Current action and preconditions to check: path_clear

Your task: For each precondition in the list above, predict whether it will hold at this action.

Consider the current scene as observed from the mobile robot's camera, and analyze the predicted future states of all dynamic agents (e.g., people, animals, vehicles, or any moving entities) within the NEXT SECOND.

IMPORTANT: Only answer "very likely" if you are absolutely certain—based on strong, clear evidence—that a dynamic agent will violate the precondition in the predicted future state. Do NOT answer "very likely" for unlikely, ambiguous, or low-probability risks.

Ask yourself for each precondition: Is there a high probability, with clear and convincing evidence, that the predicted future states of any dynamic agent will interfere with the predicted future state of the currently executing action within the NEXT SECOND, causing that precondition to fail?

Assess the risk level based on these predictions. Use "likely" or "very likely" if motions create a clear risk of interference.

Use "neutral" or "improbable" if agents are nearby but their predicted paths are clearly diverging or non-conflicting.

Failure Risk Categories: "very improbable", "improbable", "neutral", "likely", "very likely"

Answer Format: Output ONLY the probability_of_failure value from these categories: "very improbable", "improbable", "neutral", "likely", "very likely"

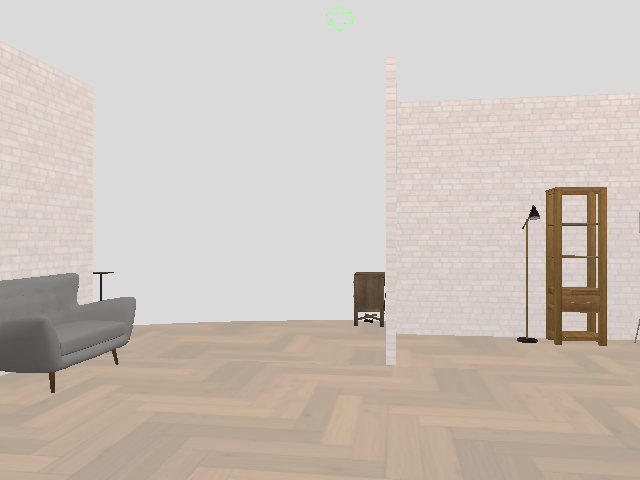

Answer: very improbable